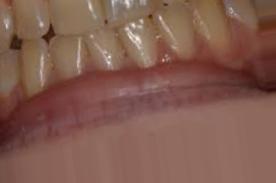
Condition: Tooth Discoloration